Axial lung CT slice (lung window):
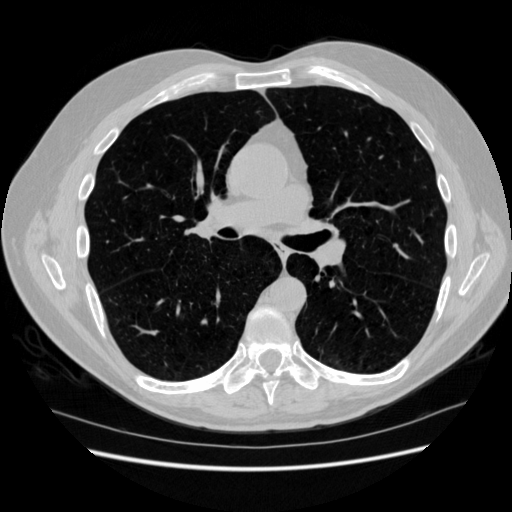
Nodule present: no